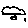
Label: cloud